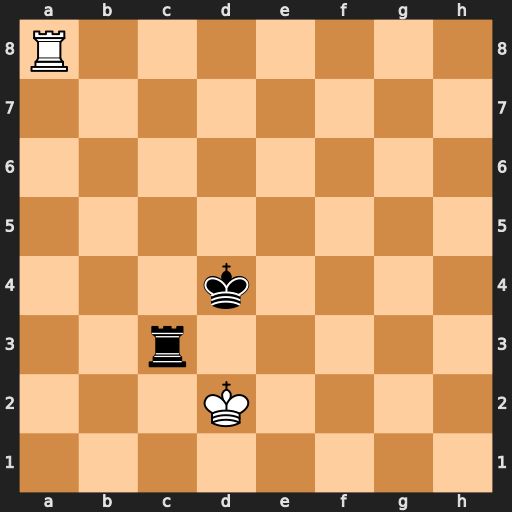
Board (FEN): R7/8/8/8/3k4/2r5/3K4/8
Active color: w
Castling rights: -
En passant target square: -
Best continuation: Rd8+ Kc4 Rc8+